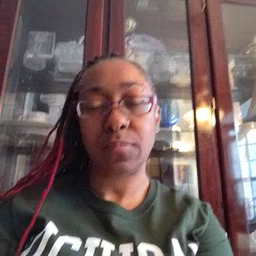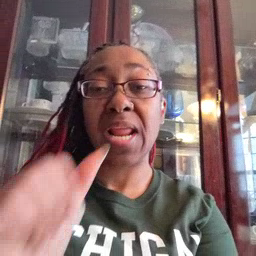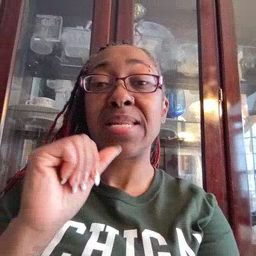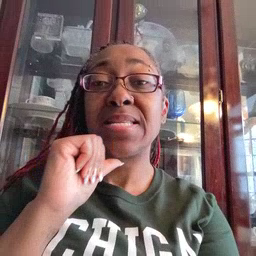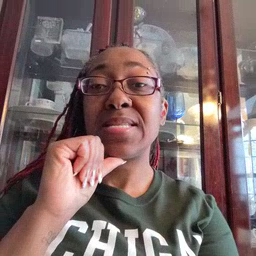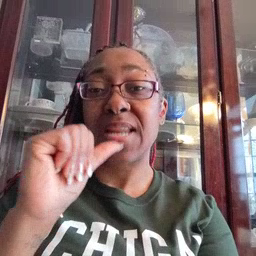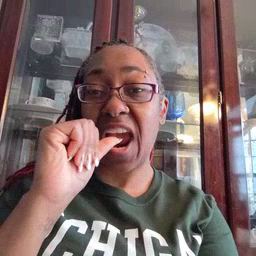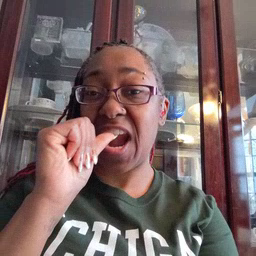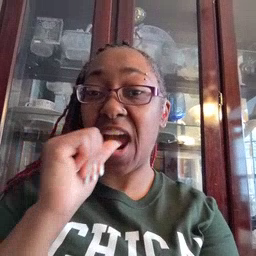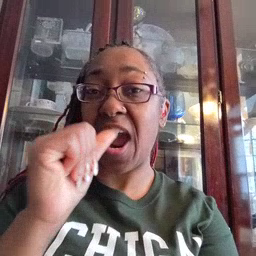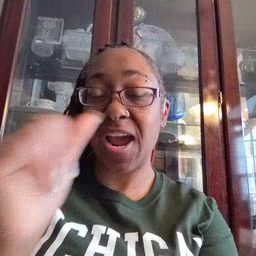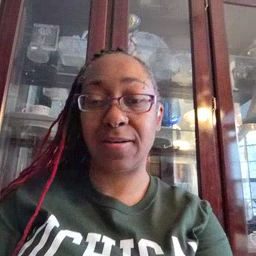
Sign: nuts